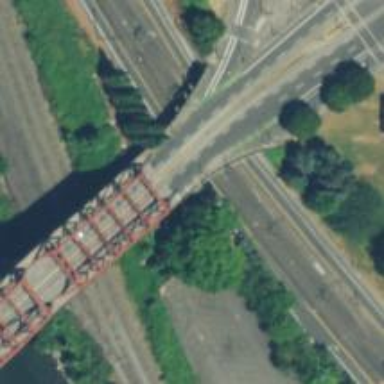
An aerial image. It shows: Primary highway bridge with asphalt surface and truss structure. It includes embedded tram rails.